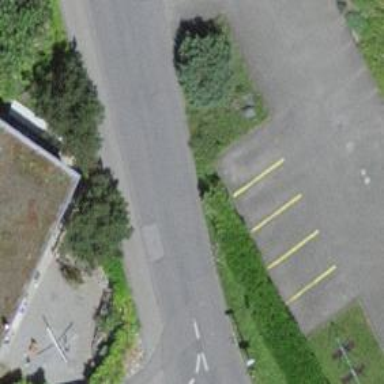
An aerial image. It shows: Bus stop with platform for public transport.